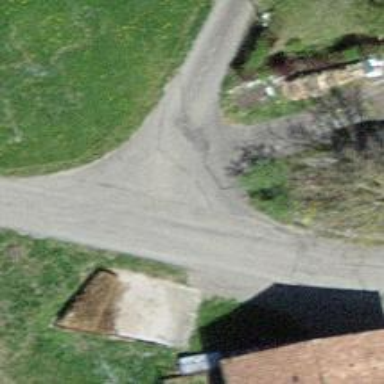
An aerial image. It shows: Residential road with grade 1 track surface.